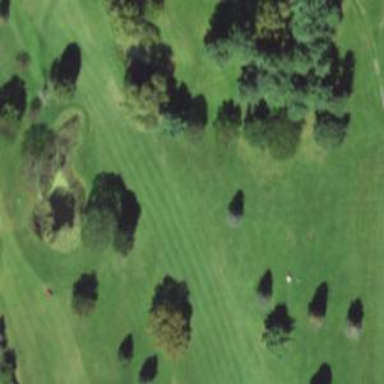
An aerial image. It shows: Golf hole.